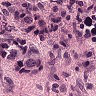
Metastatic tissue present: yes